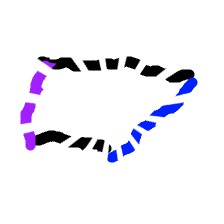
Shape: trapezoid